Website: lowes
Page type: customer-info-address
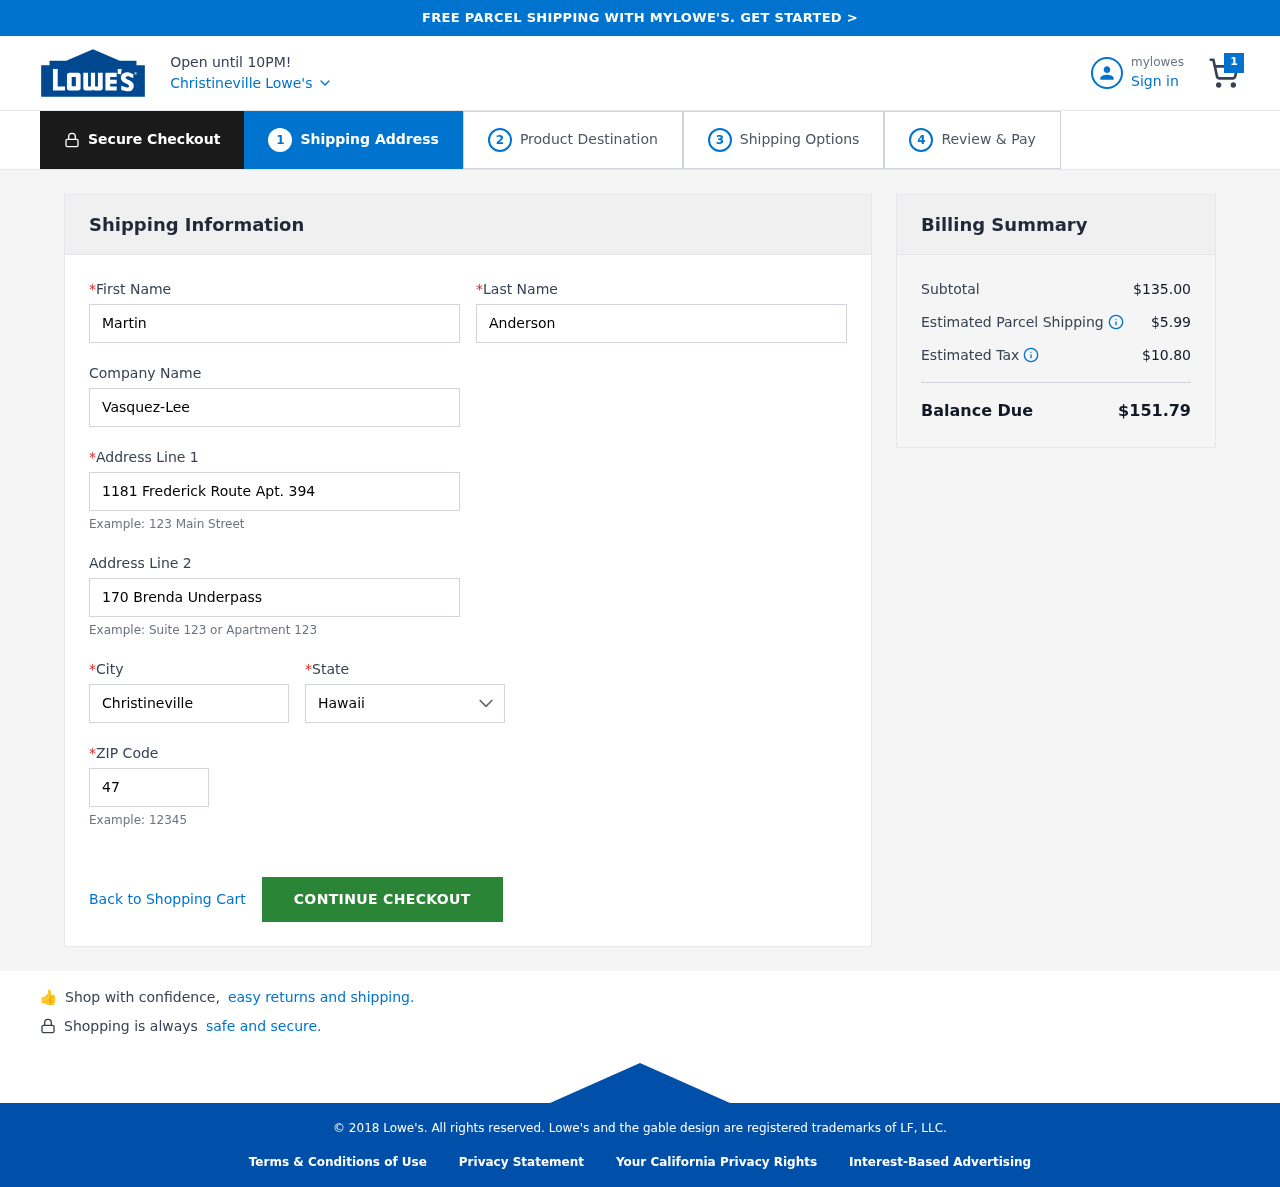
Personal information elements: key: PII_CITY
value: Christineville
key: PII_COMPANY
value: Vasquez-Lee
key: PII_FIRSTNAME
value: Martin
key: PII_LASTNAME
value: Anderson
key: PII_POSTCODE
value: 47521
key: PII_STATE
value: Hawaii
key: PII_STREET
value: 1181 Frederick Route Apt. 394
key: PII_STREET2
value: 170 Brenda Underpass
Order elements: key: ORDER_NUM_ITEMS
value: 1
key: ORDER_SUBTOTAL
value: $135.00
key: ORDER_SHIPPING_COST
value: $5.99
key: ORDER_TAX
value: $10.80
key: ORDER_TOTAL
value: $151.79